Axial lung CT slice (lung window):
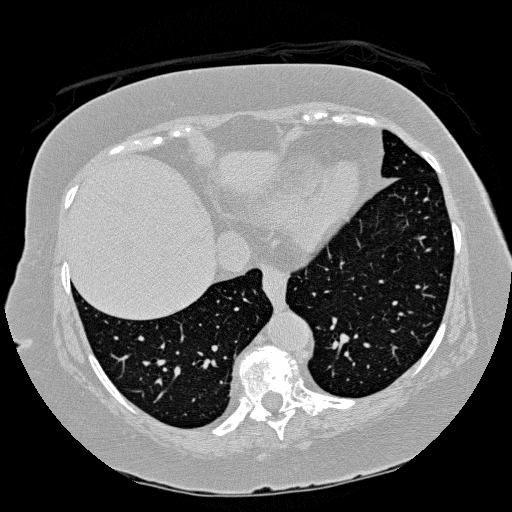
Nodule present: no